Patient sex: F
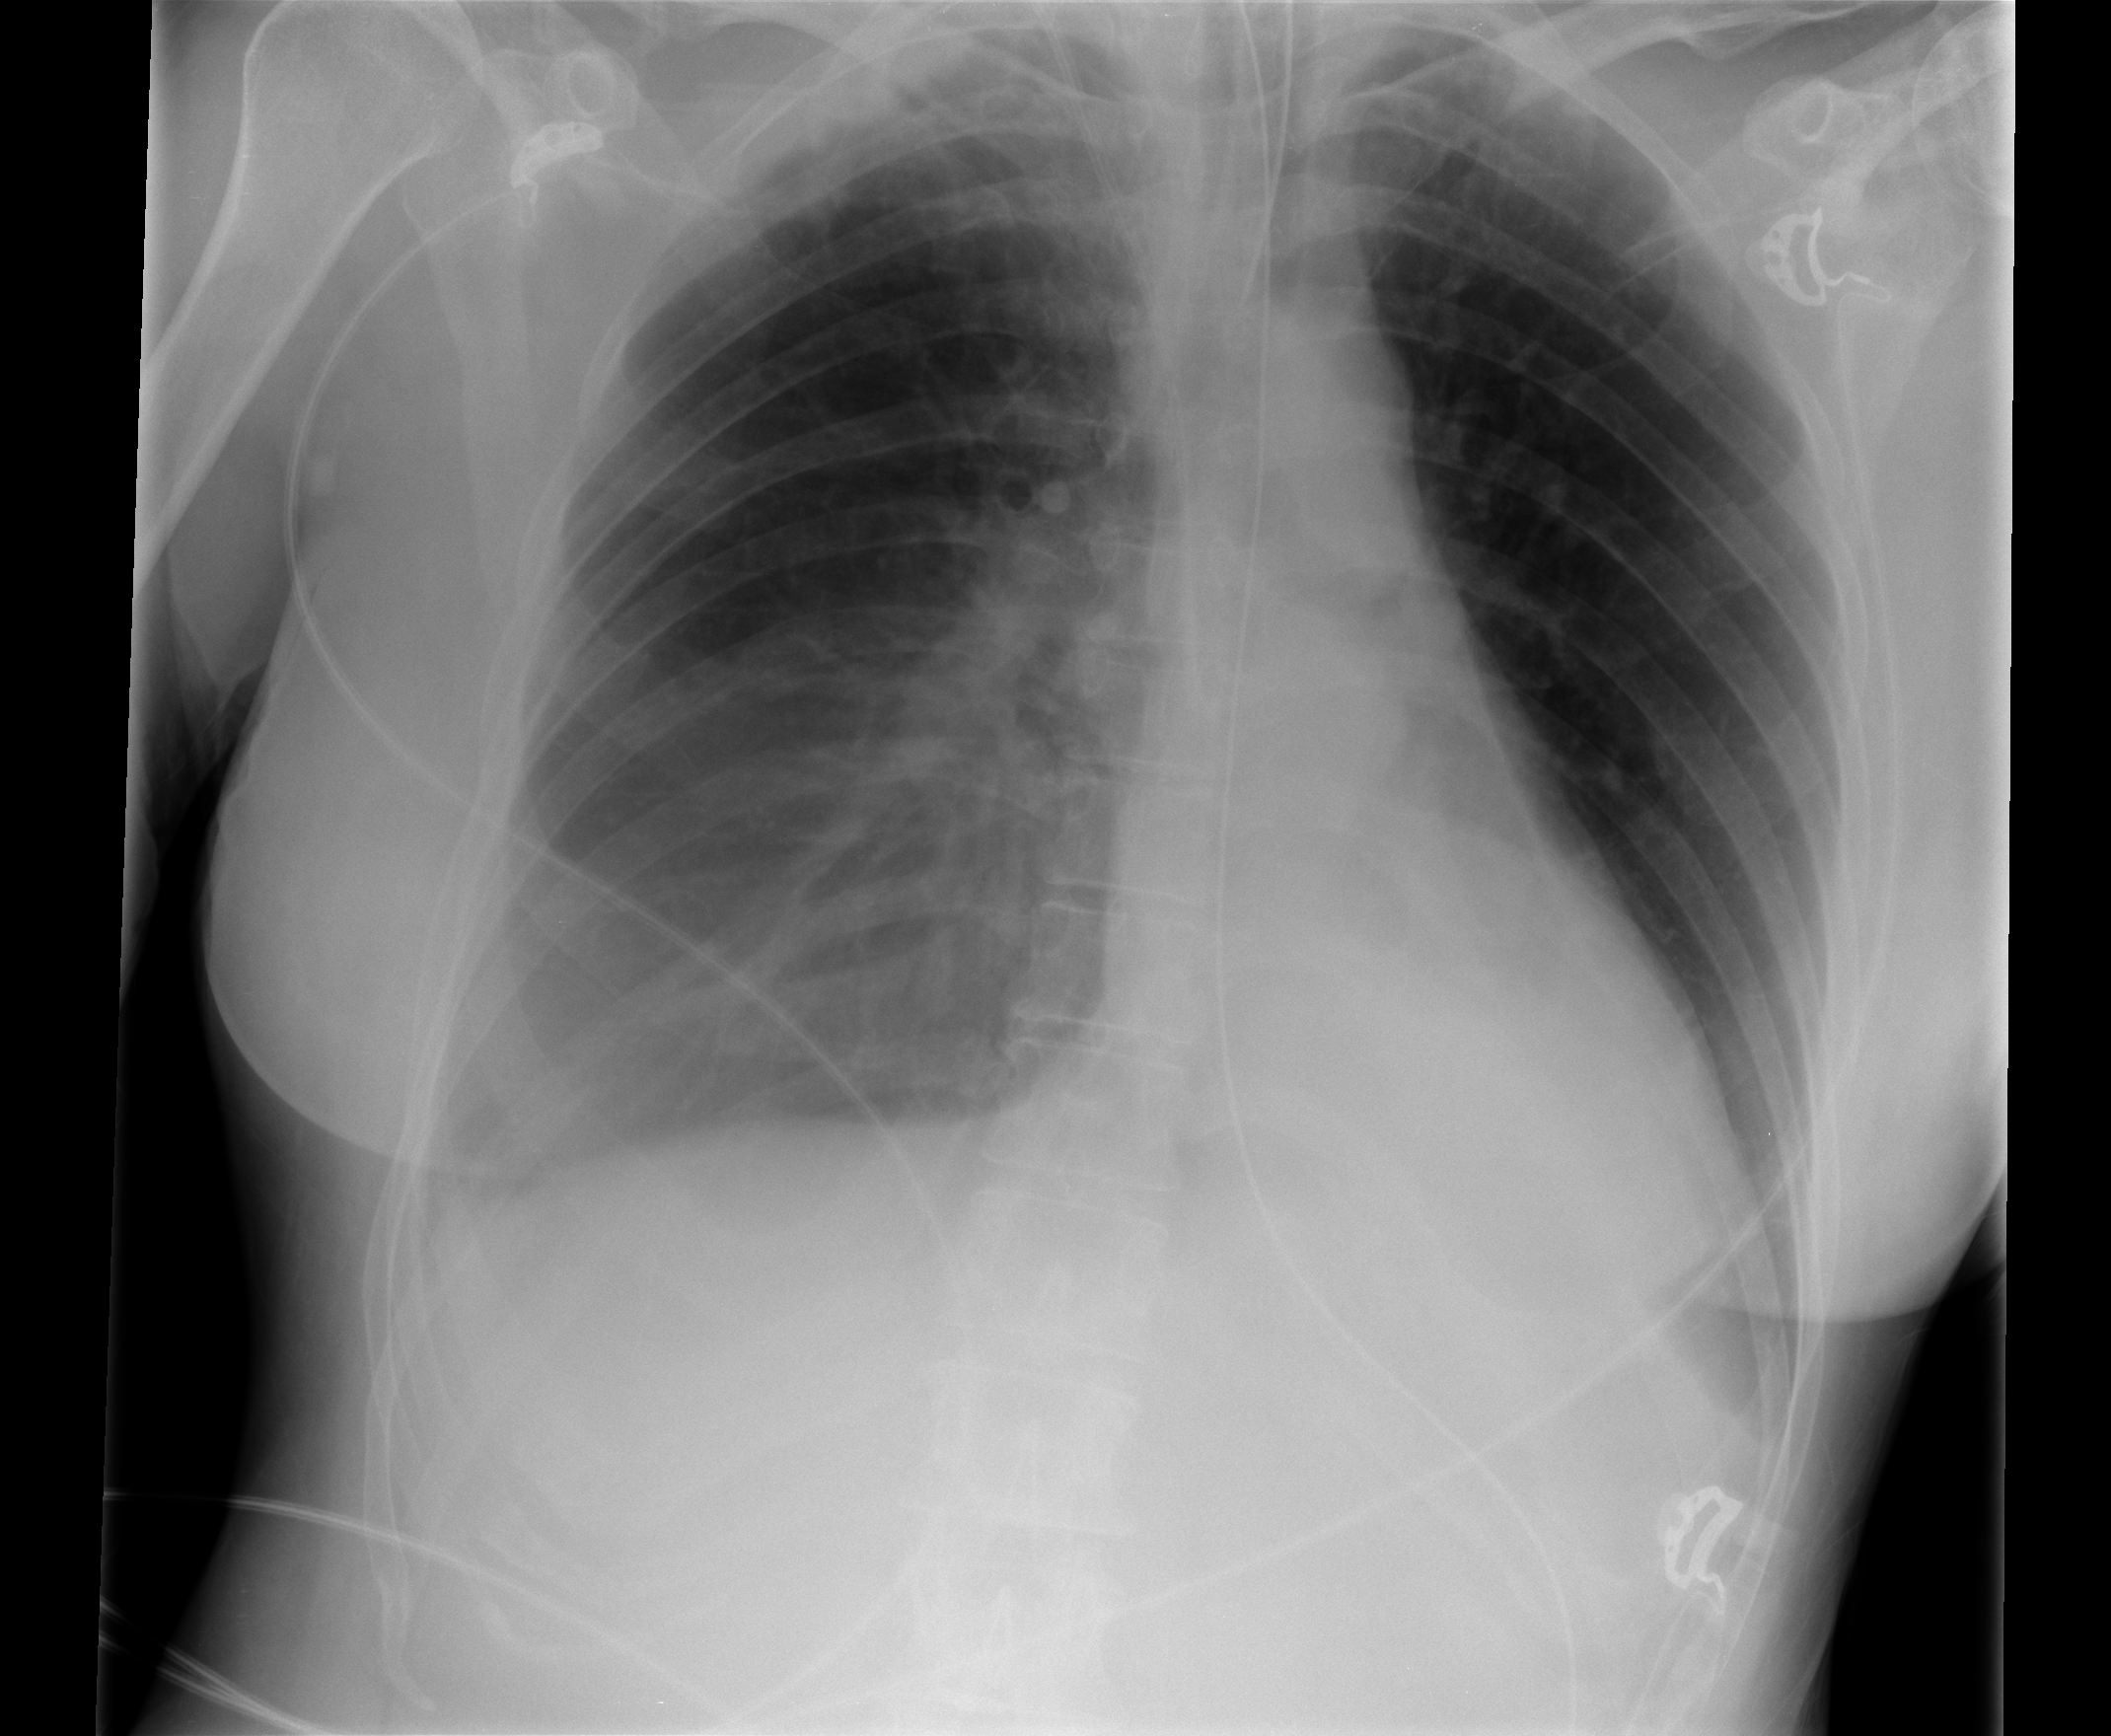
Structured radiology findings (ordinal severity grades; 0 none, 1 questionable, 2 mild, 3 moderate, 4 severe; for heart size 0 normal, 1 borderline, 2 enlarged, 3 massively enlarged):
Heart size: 0
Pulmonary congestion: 0
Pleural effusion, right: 2
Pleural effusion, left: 2
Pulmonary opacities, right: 2
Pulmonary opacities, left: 0
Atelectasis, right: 2
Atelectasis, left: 0